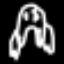
Label: frog